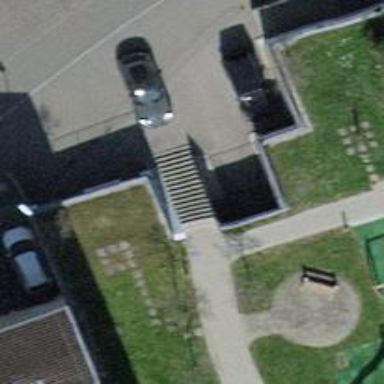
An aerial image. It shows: Asphalt road with steps and ramp.